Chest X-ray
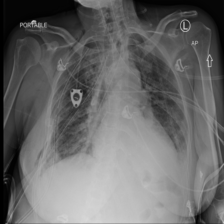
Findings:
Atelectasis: positive
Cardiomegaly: negative
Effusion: negative
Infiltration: negative
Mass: negative
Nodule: negative
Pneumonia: negative
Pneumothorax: negative
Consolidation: positive
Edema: negative
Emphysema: positive
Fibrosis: negative
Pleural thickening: negative
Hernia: negative